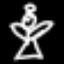
Label: angel